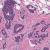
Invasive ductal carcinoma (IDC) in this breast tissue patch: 1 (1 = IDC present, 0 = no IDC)